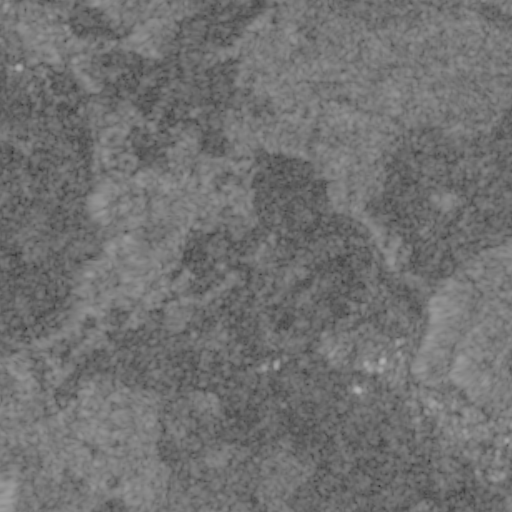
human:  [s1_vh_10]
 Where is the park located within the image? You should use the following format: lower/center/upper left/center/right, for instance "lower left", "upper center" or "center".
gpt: The park is located in the lower right of the image.
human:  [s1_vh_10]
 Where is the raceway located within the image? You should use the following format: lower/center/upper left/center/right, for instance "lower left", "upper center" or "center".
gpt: The raceway is located in the upper left of the image.
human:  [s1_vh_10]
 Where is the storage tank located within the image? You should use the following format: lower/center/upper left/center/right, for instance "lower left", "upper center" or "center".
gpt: The storage tank is located in the lower right of the image.
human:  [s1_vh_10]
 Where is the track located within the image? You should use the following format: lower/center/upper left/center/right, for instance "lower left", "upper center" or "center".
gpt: The track is located in the upper left of the image.
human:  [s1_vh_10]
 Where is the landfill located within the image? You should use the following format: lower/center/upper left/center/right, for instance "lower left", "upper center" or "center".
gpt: There is no landfill in the image.

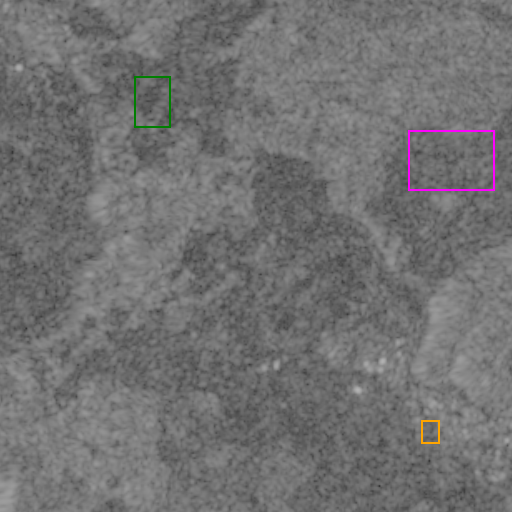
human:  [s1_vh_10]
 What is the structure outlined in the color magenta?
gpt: The structure outlined in magenta is a crop field.
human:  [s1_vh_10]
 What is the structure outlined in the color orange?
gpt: The structure outlined in orange is a park.
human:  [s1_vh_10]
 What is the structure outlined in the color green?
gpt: The structure outlined in green is a track.
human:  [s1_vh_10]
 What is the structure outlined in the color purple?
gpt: There is no purple outline.